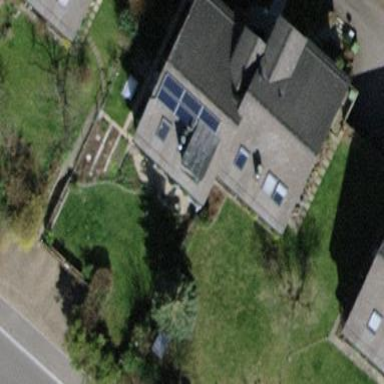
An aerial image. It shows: House with pitched roof.